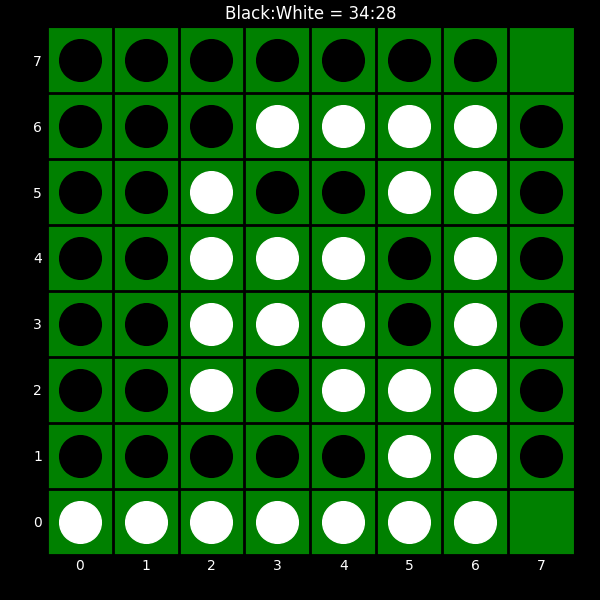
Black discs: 34
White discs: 28